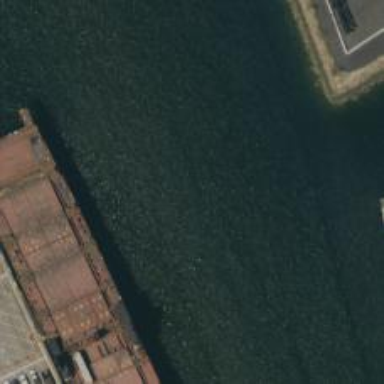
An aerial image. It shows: Dock by the waterway.